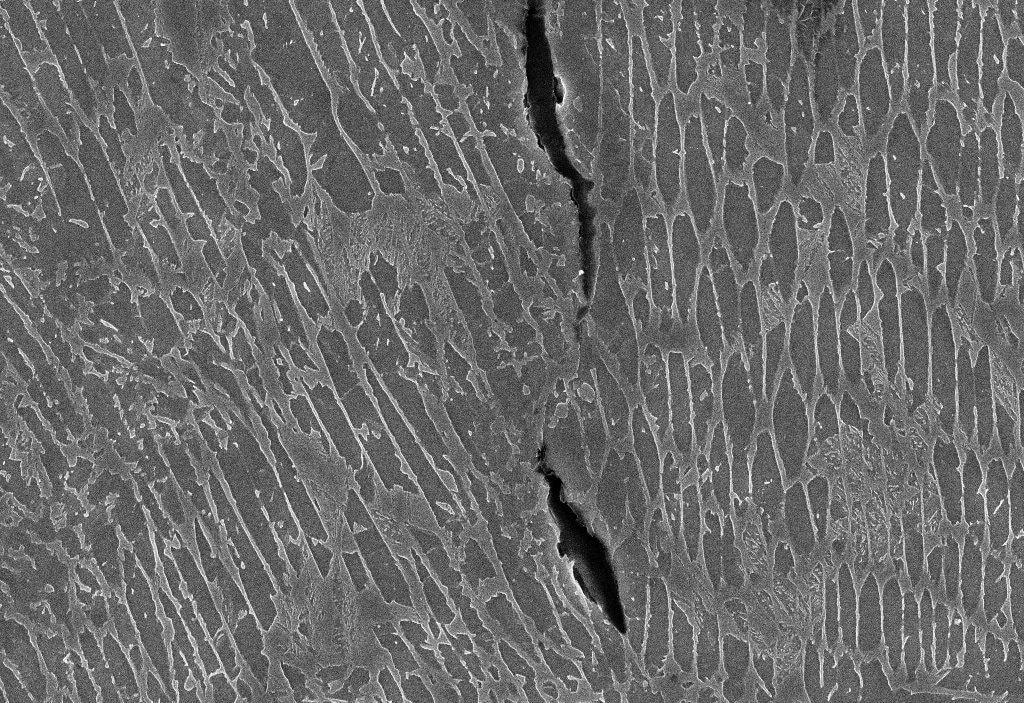
SEM micrograph, magnification: 10000x, scale bar: 3 µm
Phase areas (pixels) — Matrix: 181496; Austenite: 327912; Martensite/Austenite: 196099; Precipitate: 3266; Defect: 11099; total: 719872